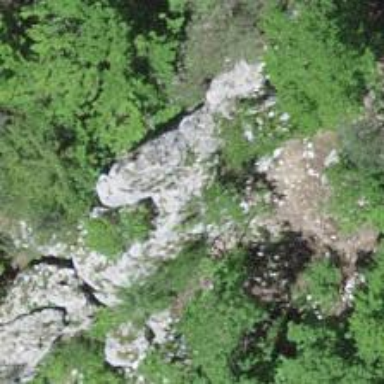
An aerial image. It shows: Natural cliff.